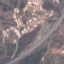
Label: Highway